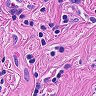
Metastatic tissue present: no